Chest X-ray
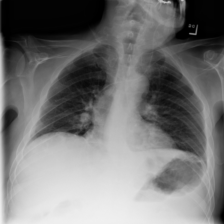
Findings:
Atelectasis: negative
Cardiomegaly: negative
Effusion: negative
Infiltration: negative
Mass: negative
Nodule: negative
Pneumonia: negative
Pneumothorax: negative
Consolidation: negative
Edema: negative
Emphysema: negative
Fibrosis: negative
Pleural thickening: negative
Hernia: negative